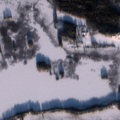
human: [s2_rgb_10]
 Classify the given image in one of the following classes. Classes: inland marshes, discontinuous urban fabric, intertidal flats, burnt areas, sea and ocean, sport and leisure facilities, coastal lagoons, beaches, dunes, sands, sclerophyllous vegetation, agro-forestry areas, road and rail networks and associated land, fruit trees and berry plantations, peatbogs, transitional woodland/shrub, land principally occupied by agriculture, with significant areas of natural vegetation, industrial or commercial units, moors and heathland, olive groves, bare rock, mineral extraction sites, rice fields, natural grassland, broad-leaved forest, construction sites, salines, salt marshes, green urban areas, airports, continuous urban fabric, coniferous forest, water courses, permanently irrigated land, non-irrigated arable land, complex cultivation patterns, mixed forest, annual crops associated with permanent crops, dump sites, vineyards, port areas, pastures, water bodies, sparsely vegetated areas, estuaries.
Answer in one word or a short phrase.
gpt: land principally occupied by agriculture, with significant areas of natural vegetation, broad-leaved forest, mixed forest, inland marshes, water bodies